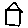
Label: house